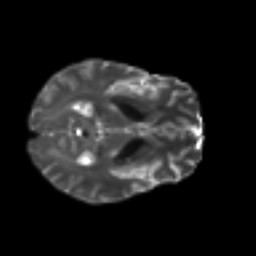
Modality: T2w
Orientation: axial
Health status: ill
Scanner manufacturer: philips
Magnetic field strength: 3 T
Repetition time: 9 s
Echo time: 0.127 s